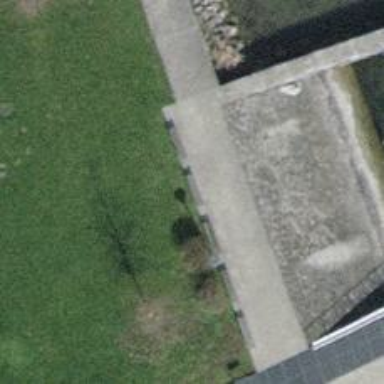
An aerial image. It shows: Bench.